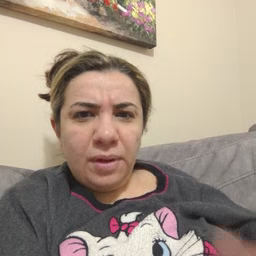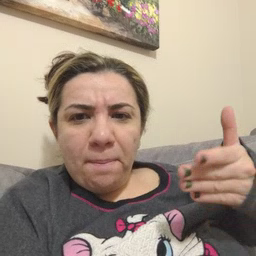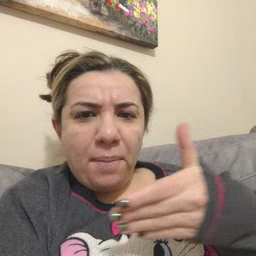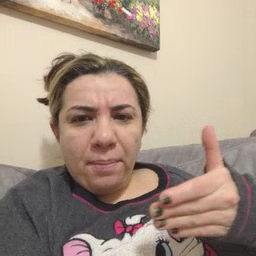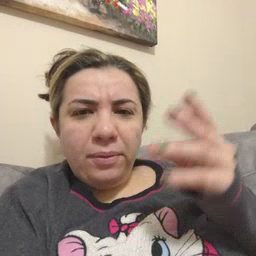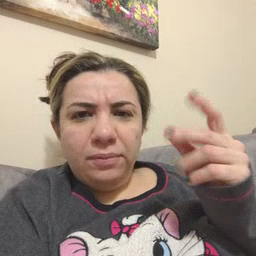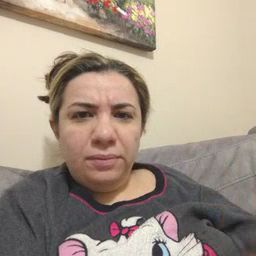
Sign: puppy